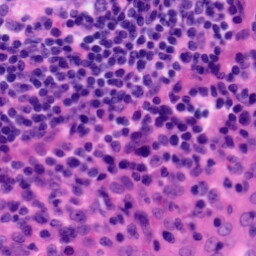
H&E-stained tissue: Tonsil